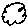
Label: cloud